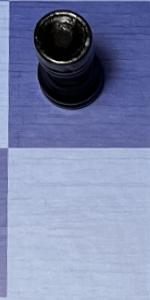
Label: Empty